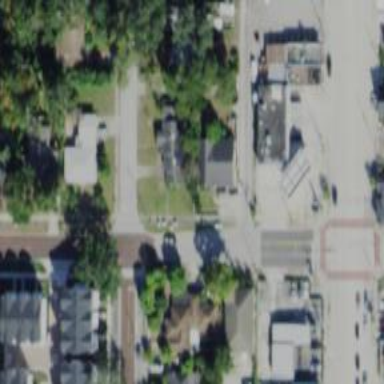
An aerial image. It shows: Residential road with asphalt surface. There is sidewalk on the left side.